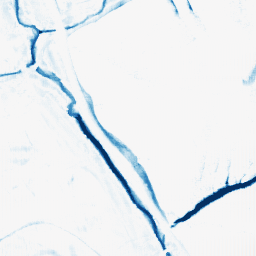
Category: morphological
Decomposition family: morphological_rect
Decomposition parameters: operation: closing
width: 10
height: 10
Upsampling method: fft_zeropad
Upsampling parameters: scale: 8
Upsampling scale: 8